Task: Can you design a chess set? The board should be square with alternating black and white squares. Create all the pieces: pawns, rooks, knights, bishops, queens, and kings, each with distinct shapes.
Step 3122:
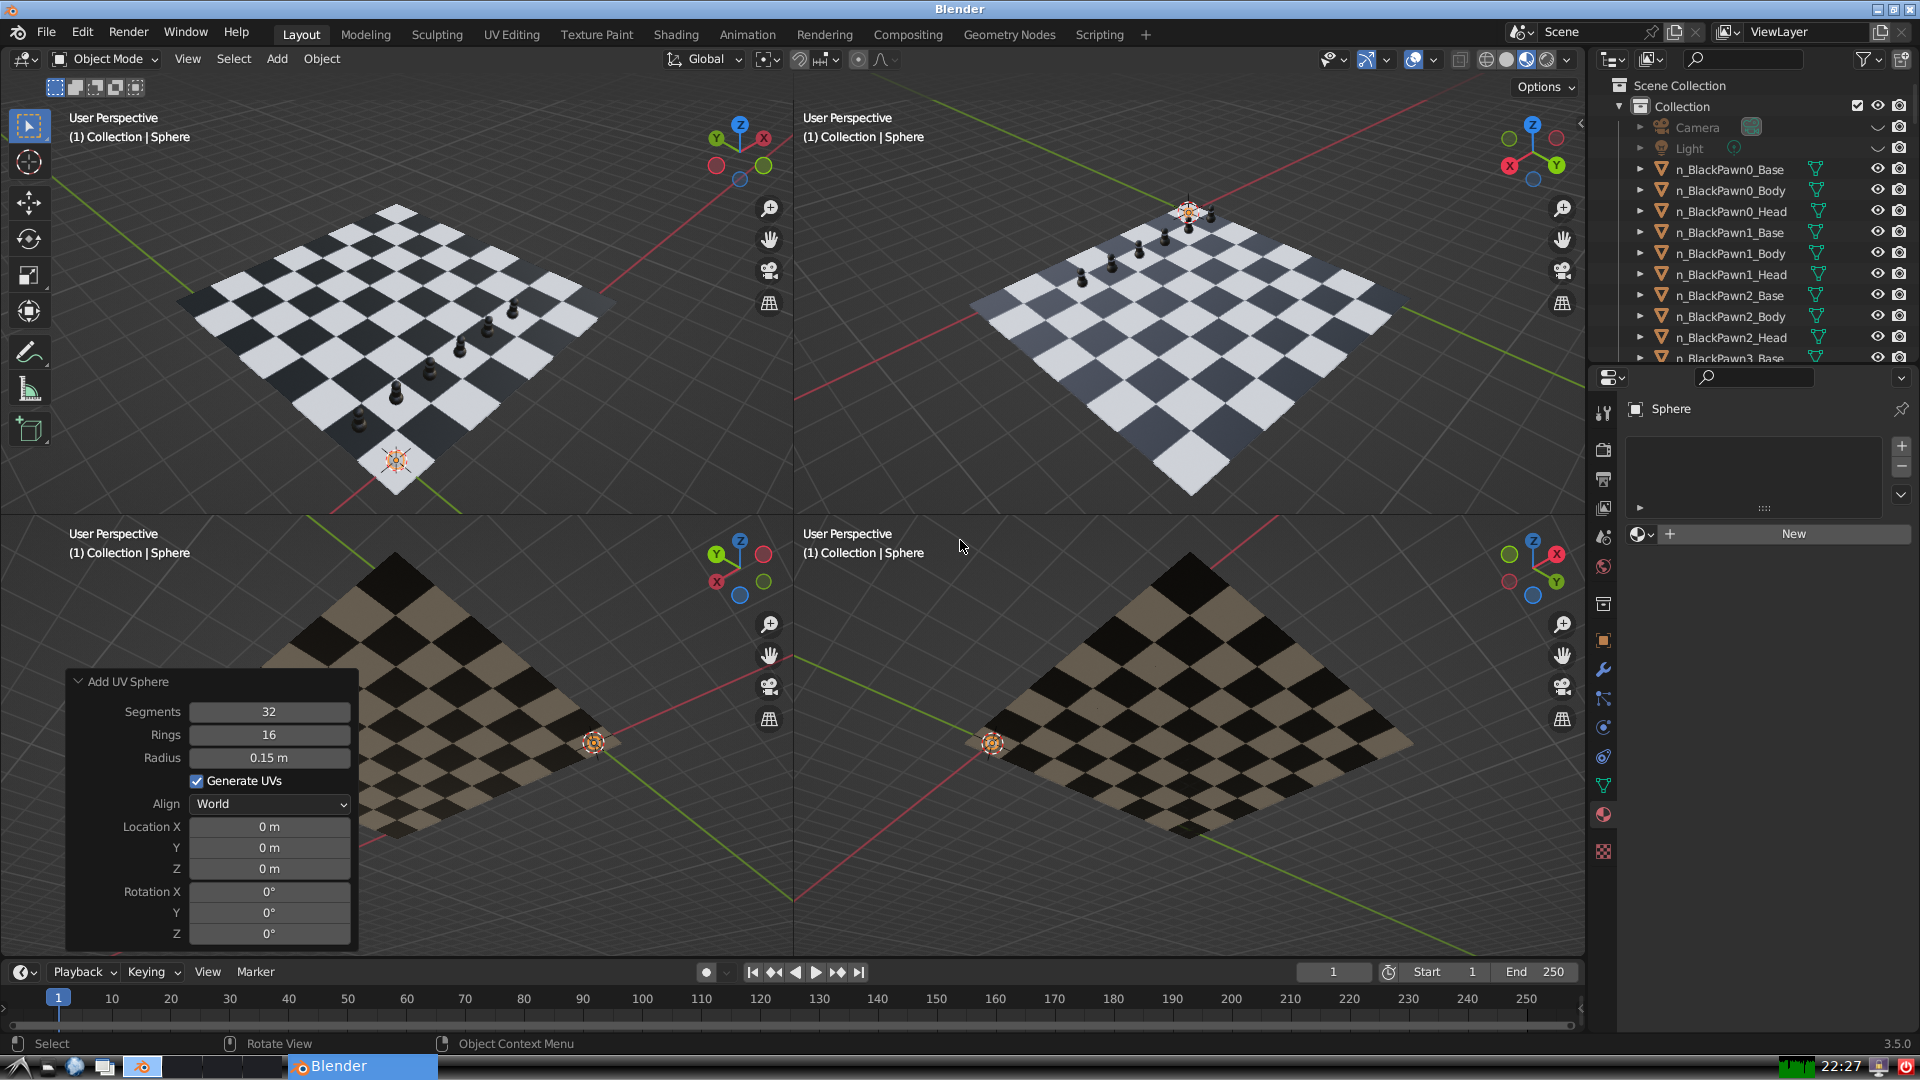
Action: {"mouse_move": [270, 827]}